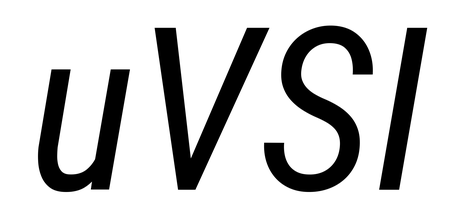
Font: Roboto-Italic_Condensed_Italic